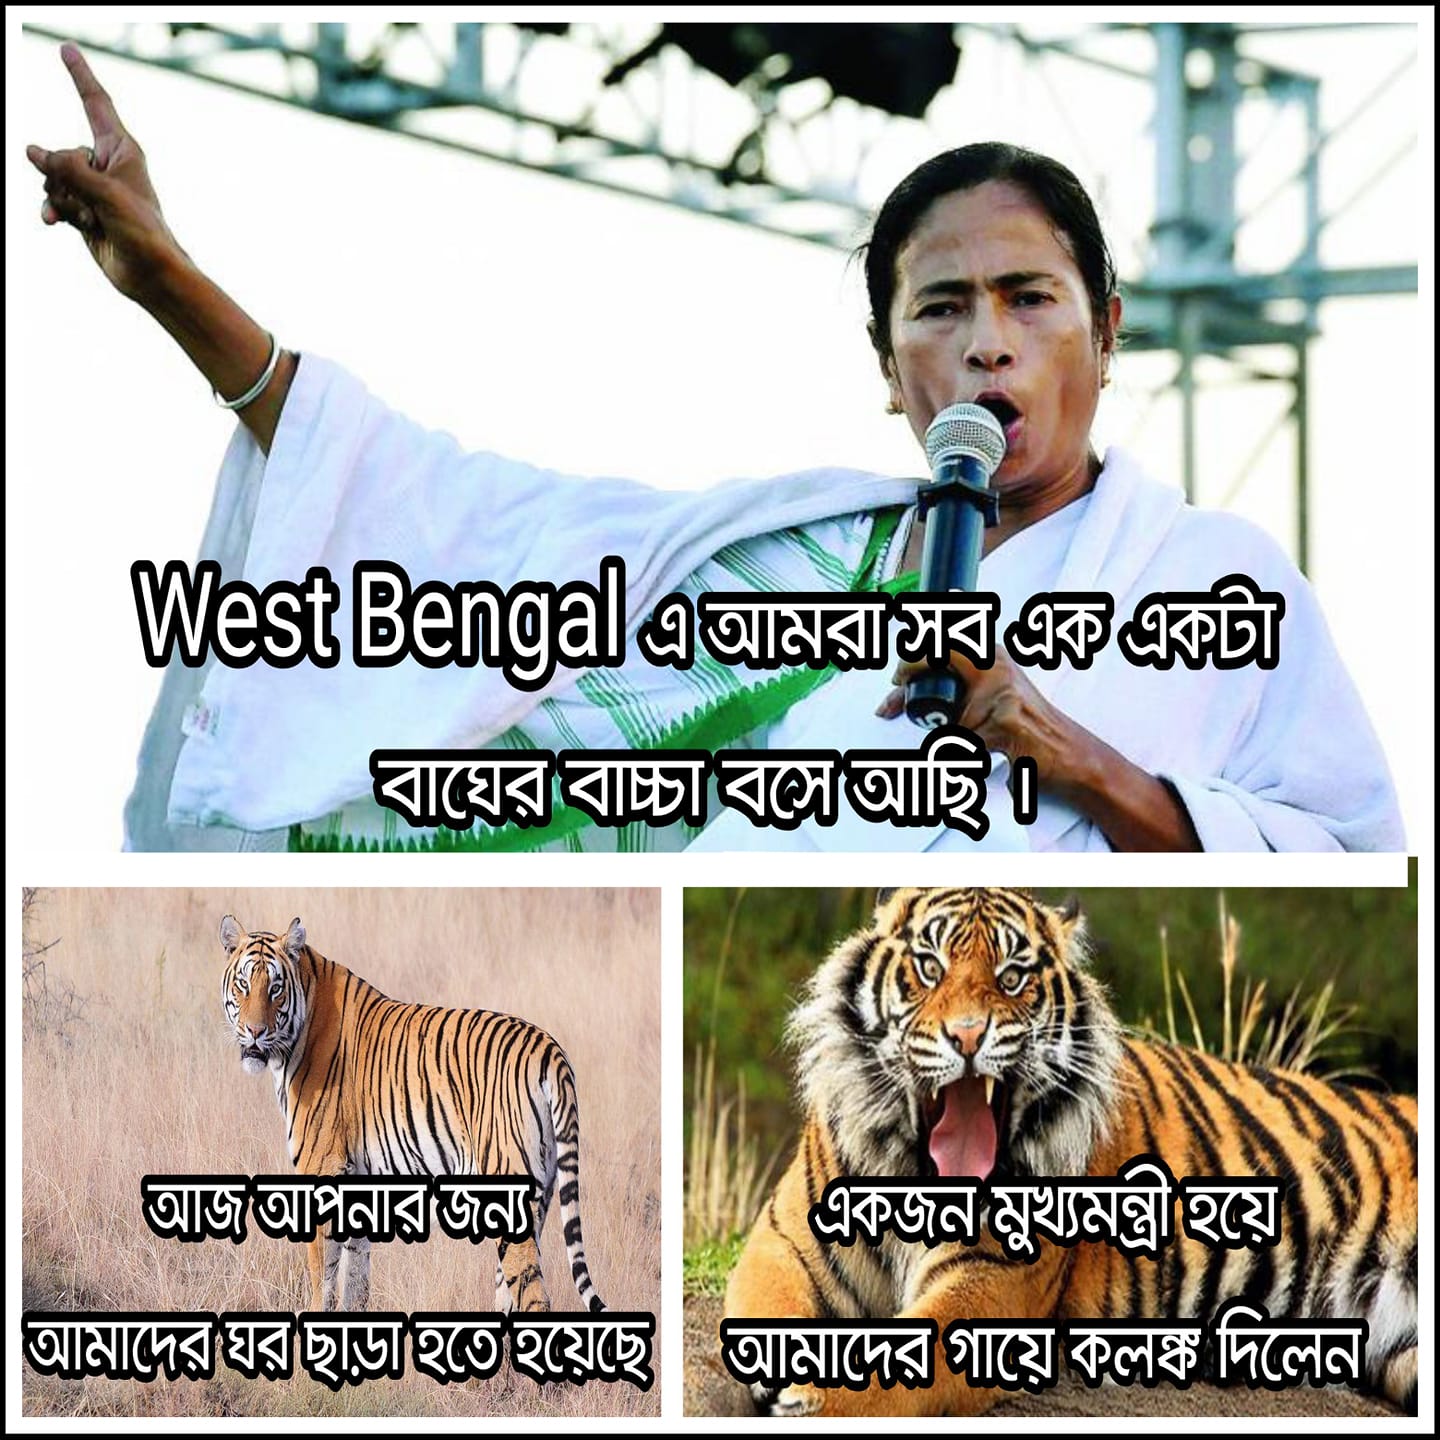
Caption: West Bengal  এ আমার সব এক একটা বাঘের বাচ্চা বসে আছি ।    আজ আপনার জন্য আমাদের ঘর ছাড়া হতে হয়েছে    একজন মুখ্যমন্ত্রী হয়ে আমাদের গায়ে কলঙ্ক দিলেন
Label: hate